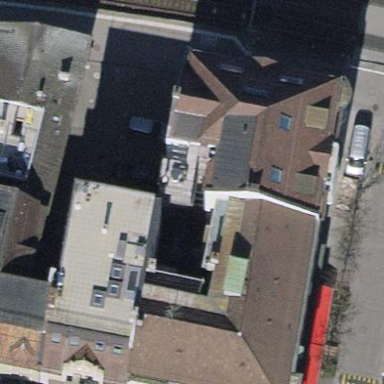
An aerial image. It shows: Commercial building.